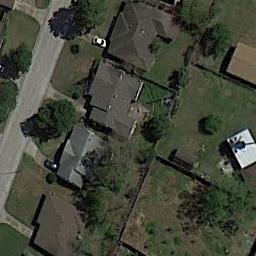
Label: medium_residential